Question: How could I do something like this?

Two expandable listview inside navigation drawer. I tryed to add it inside my xml but without luck.
What I want is a view with only one scrollbar, but I don't' know how to do it..
this is my navigation drawer layout:
'''
<?xml version="1.0" encoding="utf-8"?>
<ScrollView
xmlns:android="http://schemas.android.com/apk/res/android"
xmlns:tools="http://schemas.android.com/tools"
android:background="@color/Bianco"
android:layout_width="match_parent"
android:layout_height="match_parent">
<LinearLayout
android:layout_width="match_parent"
android:orientation="vertical"
android:layout_marginLeft="16dp"
android:layout_marginTop="8dp"
android:layout_marginBottom="8dp"
android:layout_marginRight="16dp"
android:layout_height="wrap_content">
<TextView
android:layout_width="wrap_content"
android:layout_height="wrap_content"
android:textAppearance="?android:attr/textAppearanceLarge"
android:text="@string/tvHomeActions"
android:id="@+id/textView" />
<ExpandableListView
android:id="@+id/elvHome"
android:layout_width="match_parent"
android:layout_marginTop="4dp"
android:layout_height="300dp" />
<TextView
android:layout_width="wrap_content"
android:layout_height="wrap_content"
android:textAppearance="?android:attr/textAppearanceLarge"
android:text="@string/tvHomeNavigations"
android:layout_marginTop="16dp"
android:id="@+id/textView2" />
<ExpandableListView
android:id="@+id/elvNavigateTo"
android:layout_width="match_parent"
android:layout_height="200dp"
android:layout_marginTop="4dp" />
</LinearLayout>
</ScrollView>
'''
I wanna create something like drawer in Gmail app
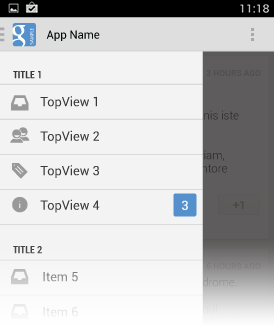
Answer:
Finally i have got it!
This is the code I created to get an ExpandableListView with section titles.
Now it's I can easily create three xml custom layouts for titles, groups and childrens.
It work for me, but I accept any code improvements to optimize memory usage, speed and so on.
'''
// ---------------------------------------------------------------------------------------------
// NAVIGATION DRAWER SIDE FRAGMENT
// ---------------------------------------------------------------------------------------------
private ExpandableListView mDrawerListView;
private List<Elemento> mainActions = new ArrayList<>();
private HashMap<Integer, List<String>> childActions = new HashMap<>();
@Override
public View onCreateView(LayoutInflater inflater, ViewGroup container,
Bundle savedInstanceState) {
View v = inflater.inflate(R.layout.frg_navigation_drawer, container, false);
assert v != null;
mDrawerListView = (ExpandableListView) v.findViewById(R.id.elvHome);
mDrawerListView.setGroupIndicator(null);
// add first title
mainActions.add(new TitoloGruppo("Good guys")); // 0
mainActions.add(new Azione("Admiral Ackbar", "Dagobah System")); // 1
mainActions.add(new Azione("Han Solo", "Millenium Falcon")); // 2
mainActions.add(new Azione("Yoda", "Dagobah System")); // 3
// add second title
mainActions.add(new TitoloGruppo("Bad guys")); // 4
mainActions.add(new Azione("Emperor", "Death star 2")); // 5
mainActions.add(new Azione("Jabba", "Tatooine")); // 6
mainActions.add(new Azione("Grand Moff Tarkin", "Death star 1")); // 7
// Adding child quotes to Ackbar
List<String> mainSubFive = new ArrayList<>();
mainSubFive.add("It's a trap!");
// Adding child quotes to Yoda
List<String> mainSubThree = new ArrayList<>();
mainSubThree.add("Do or do not; there is no try.");
mainSubThree.add("There is ... another ... Sky ... walker....");
mainSubThree.add("When 900 years old you reach, look as good you will not ehh.");
childActions.put(0, new ArrayList<String>());
childActions.put(1, mainSubFive);
childActions.put(2, new ArrayList<String>());
childActions.put(3, mainSubThree);
childActions.put(4, new ArrayList<String>());
childActions.put(5, new ArrayList<String>());
childActions.put(6, new ArrayList<String>());
mDrawerListView.setAdapter(new ExpandableAdapter(getActivity(), mainActions, childActions));
mDrawerListView.setOnGroupClickListener(new ExpandableListView.OnGroupClickListener() {
@Override
public boolean onGroupClick(ExpandableListView parent, View v, int groupPosition, long id) {
List<String> list = childActions.get(groupPosition);
if(list.size() > 0)
return false;
else
Toast.makeText(getActivity(), ""+ ((Azione) mainActions.get(groupPosition)).getSubtitle(), Toast.LENGTH_LONG).show();
return false;
}
});
mDrawerListView.setOnChildClickListener(new ExpandableListView.OnChildClickListener() {
@Override
public boolean onChildClick(ExpandableListView parent, View v, int groupPosition, int childPosition, long id) {
List<String> list = childActions.get(groupPosition);
Toast.makeText(getActivity(), "" + list.get(childPosition).toString(), Toast.LENGTH_LONG).show();
return false;
}
});
return v;
}
// ---------------------------------------------------------------------------------------------
// INTERNAL CLASS
// ---------------------------------------------------------------------------------------------
protected class ExpandableAdapter extends BaseExpandableListAdapter {
private Context context;
private List<Elemento> mainElements;
private HashMap<Integer, List<String>> childElements;
private LayoutInflater vi;
public ExpandableAdapter(Context context, List<Elemento> mainElements, HashMap<Integer, List<String>> childElements) {
this.context = context;
this.mainElements = mainElements;
this.childElements = childElements;
vi = (LayoutInflater)context.getSystemService(Context.LAYOUT_INFLATER_SERVICE);
}
@Override
public int getGroupCount() {
return this.mainElements.size();
}
@Override
public int getChildrenCount(int groupPosition) {
if(this.childElements.get(groupPosition) == null)
return 0;
return this.childElements.get(groupPosition).size();
}
@Override
public Object getGroup(int groupPosition) {
return this.mainElements.get(groupPosition);
}
@Override
public Object getChild(int groupPosition, int childPosition) {
return this.childElements.get(groupPosition).get(childPosition);
}
@Override
public long getGroupId(int groupPosition) {
return groupPosition;
}
@Override
public long getChildId(int groupPosition, int childPosition) {
return childPosition;
}
@Override
public boolean hasStableIds() {
return false;
}
@Override
public View getGroupView(int groupPosition, boolean isExpanded, View convertView, ViewGroup parent) {
View v = convertView;
final Elemento i = mainElements.get(groupPosition);
if (i != null) {
if(i.isGroupSection()){
final TitoloGruppo si = (TitoloGruppo)i;
v = vi.inflate(android.R.layout.simple_list_item_1, null);
v.setOnClickListener(null);
v.setOnLongClickListener(null);
v.setLongClickable(false);
final TextView sectionView = (TextView) v.findViewById(android.R.id.text1);
sectionView.setTextColor(Color.parseColor("#FFC800"));
sectionView.setText(si.getTitle());
}else if(i.isAction()){
Azione ei = (Azione)i;
v = vi.inflate(android.R.layout.simple_list_item_2, null);
final TextView title = (TextView)v.findViewById(android.R.id.text1);
final TextView subtitle = (TextView)v.findViewById(android.R.id.text2);
if (title != null)
title.setText(ei.title);
if(subtitle != null)
subtitle.setText("count: " + getChildrenCount(groupPosition));
}
}
return v;
}
@Override
public View getChildView(int groupPosition, int childPosition, boolean isLastChild, View convertView, ViewGroup parent) {
final String childText = (String) getChild(groupPosition, childPosition);
if (convertView == null) {
LayoutInflater infalInflater = (LayoutInflater) this.context
.getSystemService(Context.LAYOUT_INFLATER_SERVICE);
convertView = infalInflater.inflate(android.R.layout.simple_list_item_1, null);
}
TextView txtListChild = (TextView) convertView.findViewById(android.R.id.text1);
txtListChild.setText(childText);
return convertView;
}
@Override
public boolean isChildSelectable(int groupPosition, int childPosition) {
return true;
}
}
public class TitoloGruppo implements Elemento {
private final String titolo;
public TitoloGruppo(String titolo) {
this.titolo = titolo;
}
public String getTitle(){
return titolo;
}
@Override
public boolean isGroupSection() {
return true;
}
@Override
public boolean isAction() {
return false;
}
}
protected interface Elemento {
public boolean isGroupSection();
public boolean isAction();
}
protected class Azione implements Elemento {
public final String title;
public final String subtitle;
public Azione(String title, String subtitle) {
this.title = title;
this.subtitle = subtitle;
}
public String getTitle() {
return this.title;
}
public String getSubtitle() {
return this.subtitle;
}
@Override
public boolean isGroupSection() {
return false;
}
@Override
public boolean isAction() {
return true;
}
}
'''
Ps. thank you all